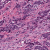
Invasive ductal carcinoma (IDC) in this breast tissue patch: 1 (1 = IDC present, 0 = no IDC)